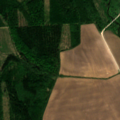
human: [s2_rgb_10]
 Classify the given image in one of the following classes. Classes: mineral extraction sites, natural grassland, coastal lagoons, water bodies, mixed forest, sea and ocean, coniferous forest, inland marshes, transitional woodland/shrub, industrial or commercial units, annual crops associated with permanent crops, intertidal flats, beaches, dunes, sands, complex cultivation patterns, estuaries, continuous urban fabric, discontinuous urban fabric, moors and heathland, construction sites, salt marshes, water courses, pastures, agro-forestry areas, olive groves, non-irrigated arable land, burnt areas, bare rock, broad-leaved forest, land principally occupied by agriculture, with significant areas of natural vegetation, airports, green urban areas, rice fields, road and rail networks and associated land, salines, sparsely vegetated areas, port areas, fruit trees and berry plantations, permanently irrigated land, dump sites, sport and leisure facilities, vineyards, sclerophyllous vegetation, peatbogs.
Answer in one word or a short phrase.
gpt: non-irrigated arable land, land principally occupied by agriculture, with significant areas of natural vegetation, broad-leaved forest, mixed forest